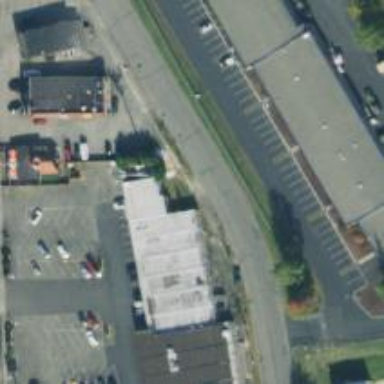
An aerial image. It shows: Car rental facility.